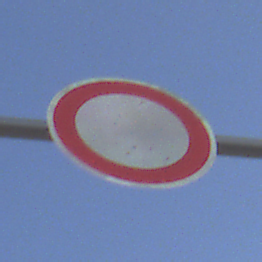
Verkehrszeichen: VerbotFahrzeugeAllerArt
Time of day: SunriseSunset
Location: Outdoor (Nature)
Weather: PartlyCloudy
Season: NotSpecified
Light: Natural